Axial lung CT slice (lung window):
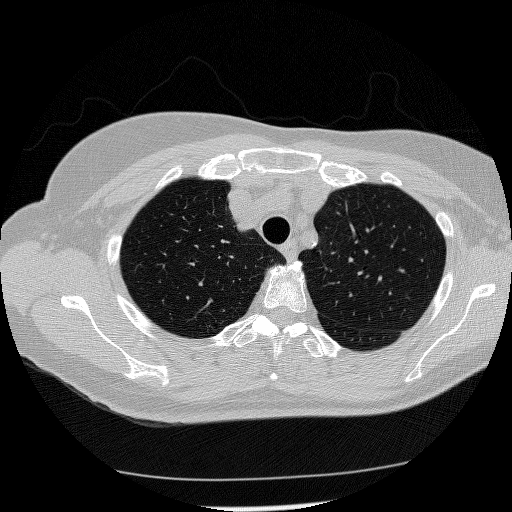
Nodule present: no